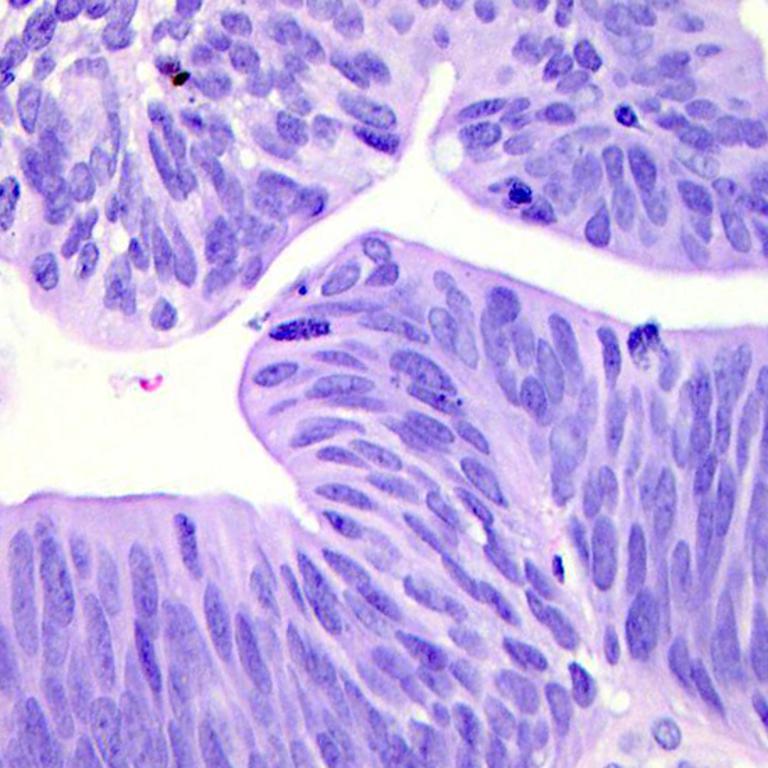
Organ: colon
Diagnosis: adenocarcinomas